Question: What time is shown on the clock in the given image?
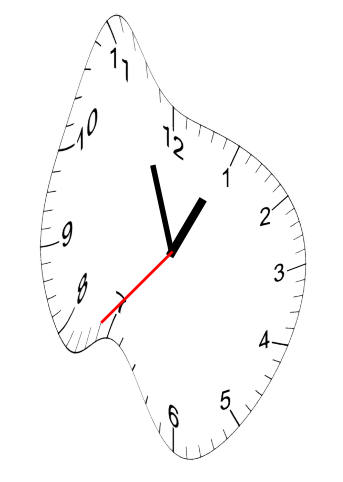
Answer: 12:56:37